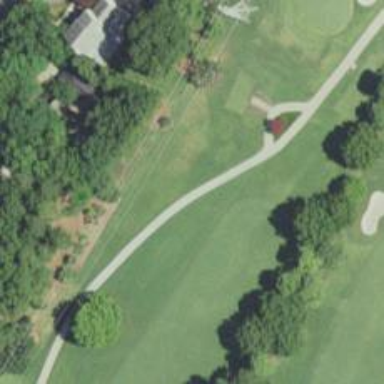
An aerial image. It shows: Path for both road and golf.